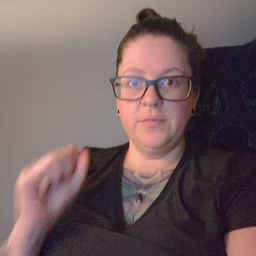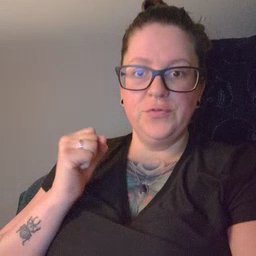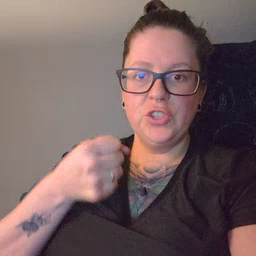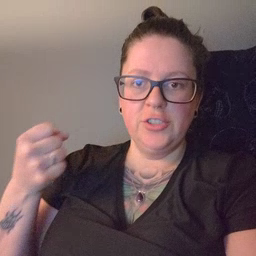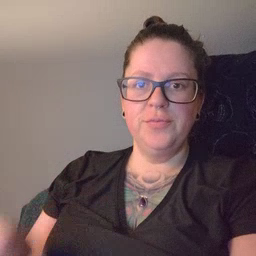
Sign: refrigerator